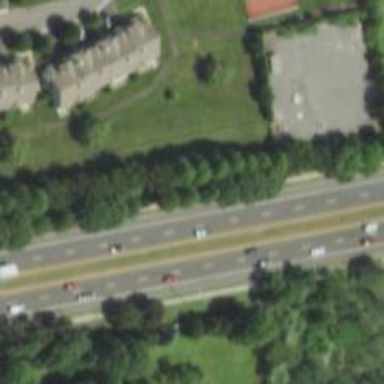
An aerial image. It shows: Primary road with asphalt surface. There is separate sidewalk.